Question: I had created a shape using and now with the extrude settings i need to increase the thickness i had used 'bevelThickness' it increases the along , but need to increase it along
Here my working <URL>
Below is my code for extrude settings ,
'''
var extrusionSettings = {
curveSegments:5,
steps: 10,
amount: 10,
bevelEnabled: true,
bevelThickness: 120,
bevelSize: 0,
bevelSegments: 8,
material: 0,
extrudeMaterial: 1
};
var geometry1 = new THREE.ExtrudeGeometry( shape1, extrusionSettings );
var materialLeft = new THREE.MeshLambertMaterial({
color: 0xd6d6d6,// red
transparent:true,
side: THREE.DoubleSide,
ambient: 0xea6767,
opacity:-0.5
});
var materialRight = new THREE.MeshLambertMaterial({
color: 0xcc49c3,//violet
side: THREE.DoubleSide,
ambient: 0xcc49c3
});
var materials = [ materialLeft, materialRight
];
var material = new THREE.MeshFaceMaterial( materials );
var mesh1 = new THREE.Mesh( geometry1, material );
object.add( mesh1 );
object.rotation.x = Math.PI / 2;
scene.add( object );
'''
Below is sample image

is there any setting to increase it ? Can any one guide me ?
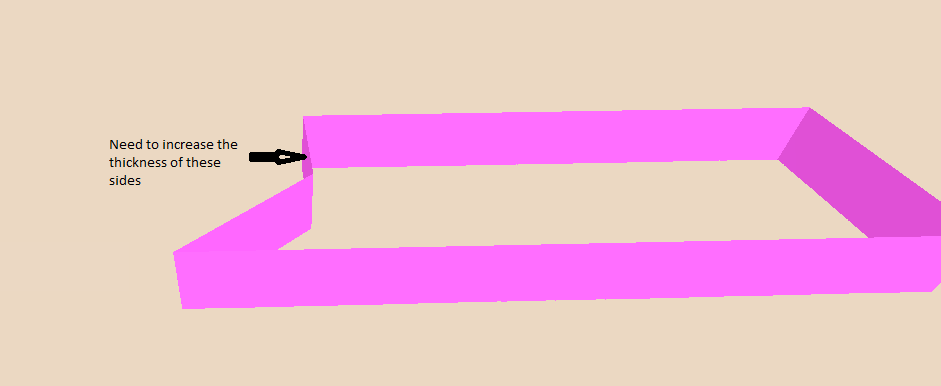
Answer: Finally i did the trick to fix it, What i did is just i cloned a Mesh add added the position to cloned mesh, so i got the wall nearby another inner wall, by this way i have added multiple clone with the loop, multiple inner wall nearby other created the wall thickens,
Demo : <URL>
'''
//outer wall mesh
var mesh1 = new THREE.Mesh( geometry1, material );
object.add( mesh1 );
var mesh_arr=new Array();
for(i=0.1;i<15;i++)
{
//cloned mesh,add position to the cloning mesh
mesh_arr[i] = mesh1.clone();
mesh_arr[i].position.set(i,i,i);
mesh_arr[i].updateMatrix();
object.add( mesh_arr[i] );
}
'''